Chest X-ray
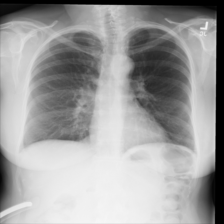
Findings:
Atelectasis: negative
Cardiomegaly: negative
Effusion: negative
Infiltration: negative
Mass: negative
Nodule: negative
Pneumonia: negative
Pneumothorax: negative
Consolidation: negative
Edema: negative
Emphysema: negative
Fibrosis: negative
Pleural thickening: negative
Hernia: negative